Field crop: maize
Growth stage: 2
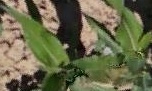
Species: maize